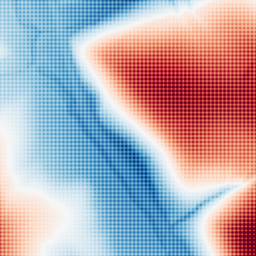
Category: classical
Decomposition family: gaussian
Decomposition parameters: sigma: 100
Upsampling method: sinc_hamming
Upsampling parameters: scale: 8
kernel_size: 8
Upsampling scale: 8